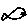
Label: fish